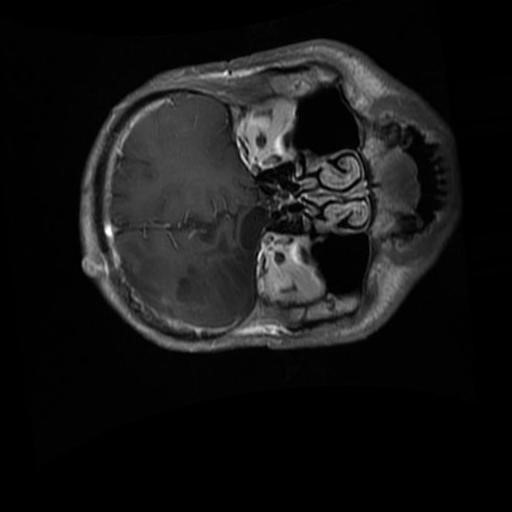
Label: brain_glioma